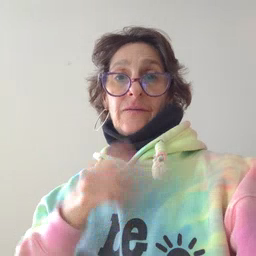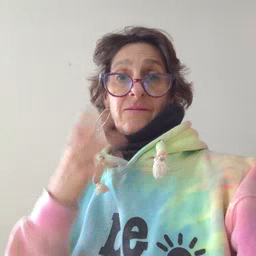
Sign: finish